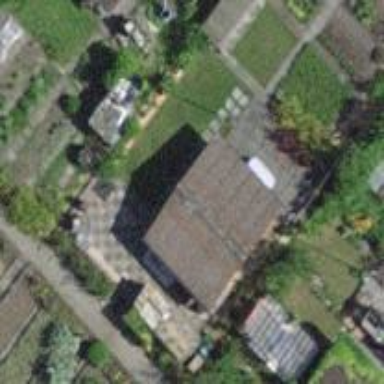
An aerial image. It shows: Allotment house.